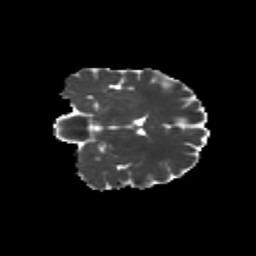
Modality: MD
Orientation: coronal
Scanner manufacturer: siemens
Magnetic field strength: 3 T
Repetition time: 9.2 s
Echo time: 0.084 s